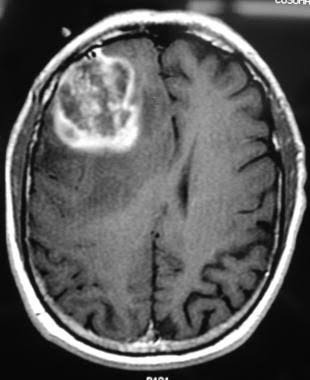
Label: glioma